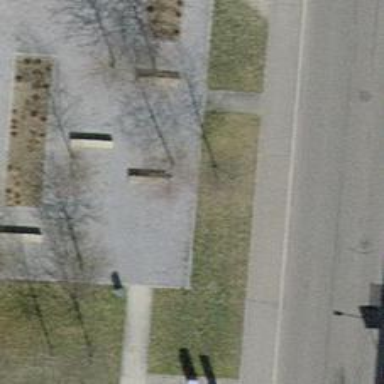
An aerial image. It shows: Bench.